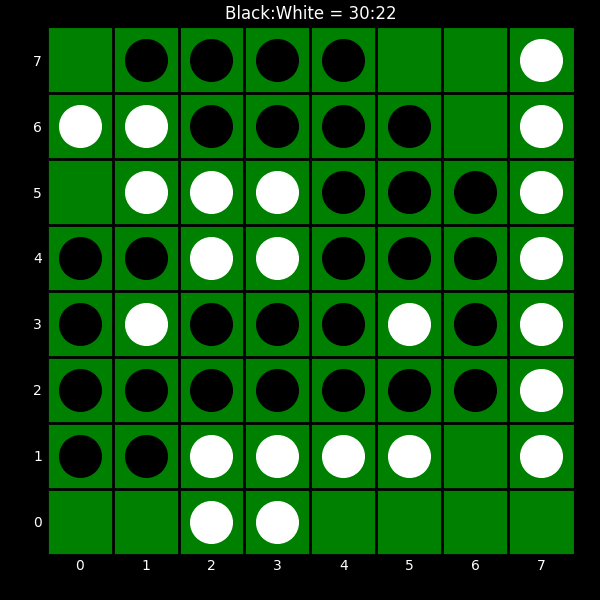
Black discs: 30
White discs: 22